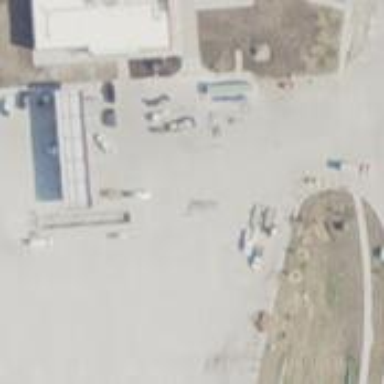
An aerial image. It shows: Weighbridge facility.